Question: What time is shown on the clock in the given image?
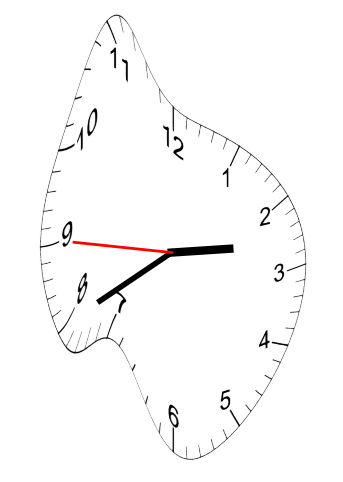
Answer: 02:39:45